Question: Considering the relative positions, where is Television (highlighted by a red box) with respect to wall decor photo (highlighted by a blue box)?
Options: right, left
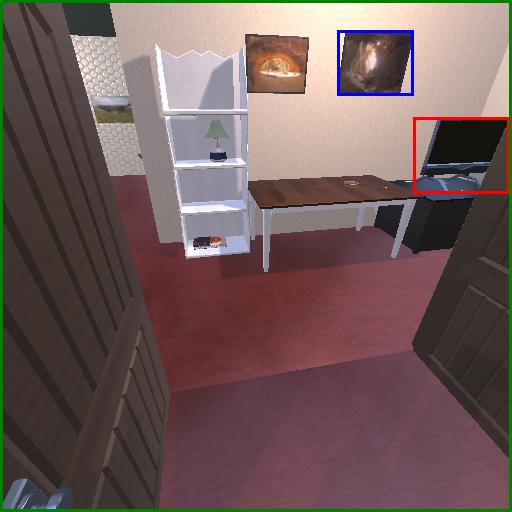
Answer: right